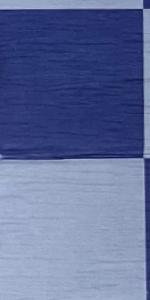
Label: Empty